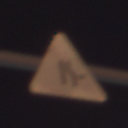
Verkehrszeichen: EinseitigVerengteFahrbahnRechts
Umgebung: Outdoor, Urban
Tageszeit: Night
Wetter: Clear
Licht: Artificial
Jahreszeit: NotSpecified
Kontrast: HighContrast